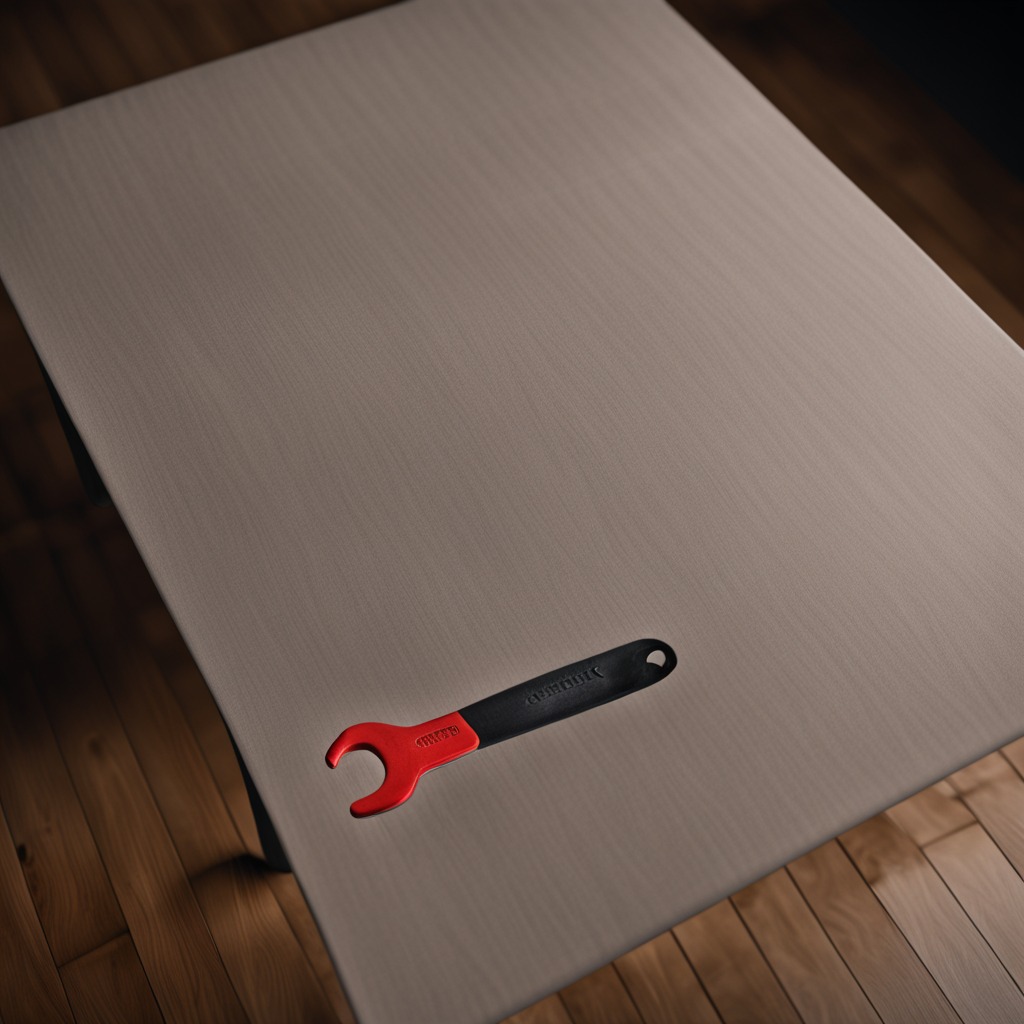
A wrench is lying on a wooden table inside a workshop at night.